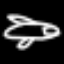
Label: airplane